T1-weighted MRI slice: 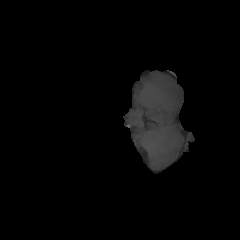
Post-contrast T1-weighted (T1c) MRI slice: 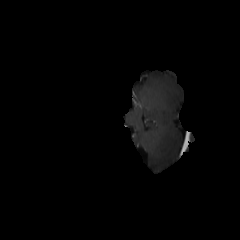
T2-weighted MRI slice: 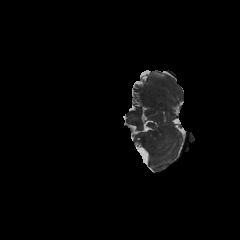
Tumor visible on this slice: no